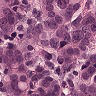
Metastatic tissue present: yes